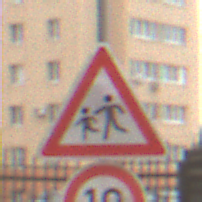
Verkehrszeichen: KinderRechts
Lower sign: Geschwindigkeit10
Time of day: MorningAfternoon
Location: Outdoor (Urban)
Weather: Overcast
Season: NotSpecified
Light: Natural